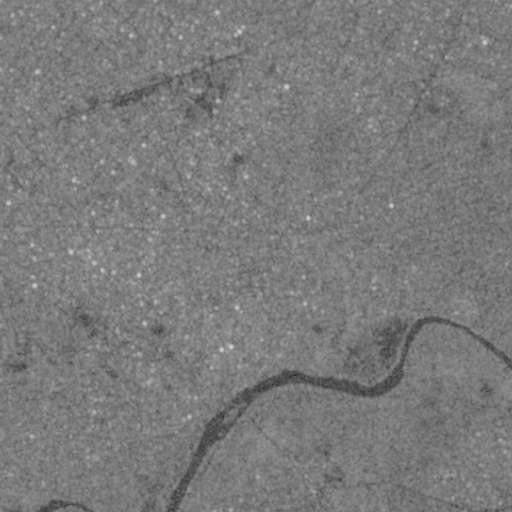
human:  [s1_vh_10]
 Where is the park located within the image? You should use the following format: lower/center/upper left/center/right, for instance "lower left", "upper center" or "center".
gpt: The park is located in the lower left of the image.
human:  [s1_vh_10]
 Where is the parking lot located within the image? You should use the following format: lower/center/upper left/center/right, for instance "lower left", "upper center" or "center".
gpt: There is no parking lot in the image.

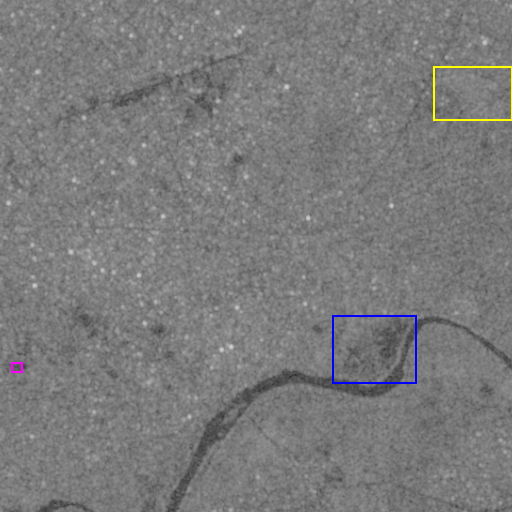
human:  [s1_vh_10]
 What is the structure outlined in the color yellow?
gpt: The structure outlined in yellow is a crop field.
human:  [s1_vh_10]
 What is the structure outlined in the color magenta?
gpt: The structure outlined in magenta is a park.
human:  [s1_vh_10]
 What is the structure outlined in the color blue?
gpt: The structure outlined in blue is a quarry.
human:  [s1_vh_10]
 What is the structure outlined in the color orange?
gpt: There is no orange outline.